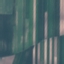
Land use / land cover class: AnnualCrop